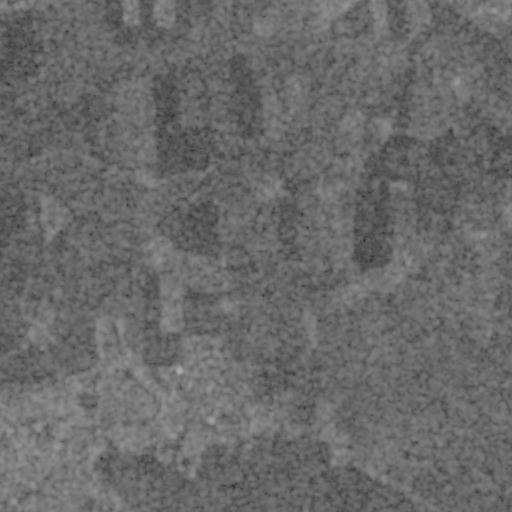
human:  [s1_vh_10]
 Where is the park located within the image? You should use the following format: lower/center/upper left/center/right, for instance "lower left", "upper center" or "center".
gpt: The park is located in the lower left of the image.
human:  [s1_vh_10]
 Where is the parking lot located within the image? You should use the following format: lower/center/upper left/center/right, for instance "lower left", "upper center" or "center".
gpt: The parking lot is located in the lower left of the image.
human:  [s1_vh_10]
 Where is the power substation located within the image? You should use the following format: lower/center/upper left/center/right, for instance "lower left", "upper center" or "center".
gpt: The power substation is located in the upper right of the image.
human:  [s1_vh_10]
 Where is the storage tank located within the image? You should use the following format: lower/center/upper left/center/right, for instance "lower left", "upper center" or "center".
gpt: The storage tank is located in the upper right of the image.
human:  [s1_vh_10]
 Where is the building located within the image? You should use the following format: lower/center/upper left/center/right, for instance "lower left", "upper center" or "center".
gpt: There is no building in the image.

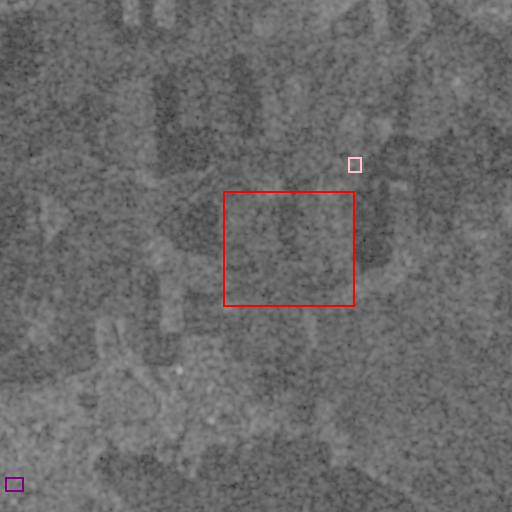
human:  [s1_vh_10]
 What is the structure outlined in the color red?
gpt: The structure outlined in red is a crop field.
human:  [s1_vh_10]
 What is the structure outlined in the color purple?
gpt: The structure outlined in purple is a park.
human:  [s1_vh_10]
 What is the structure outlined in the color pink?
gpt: The structure outlined in pink is a power substation.
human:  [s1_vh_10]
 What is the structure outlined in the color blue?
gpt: There is no blue outline.